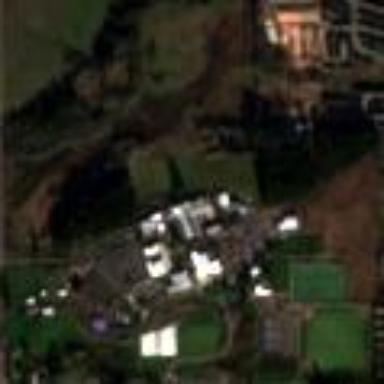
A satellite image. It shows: College or university.